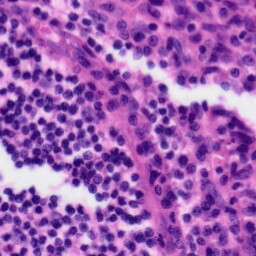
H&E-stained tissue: Tonsil